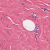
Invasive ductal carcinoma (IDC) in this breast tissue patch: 0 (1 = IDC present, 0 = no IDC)